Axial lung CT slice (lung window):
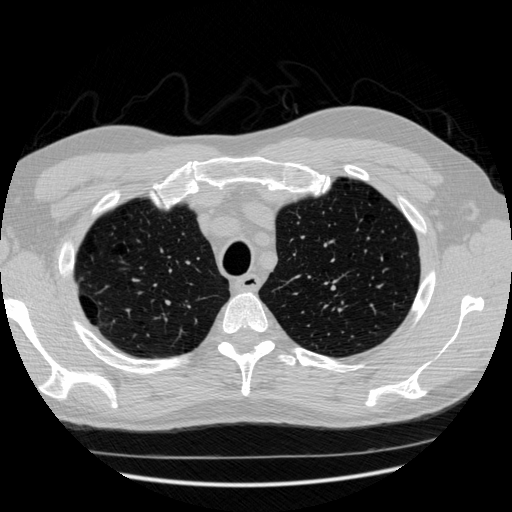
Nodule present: no